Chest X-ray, PA view. Patient: 60 years old, sex F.
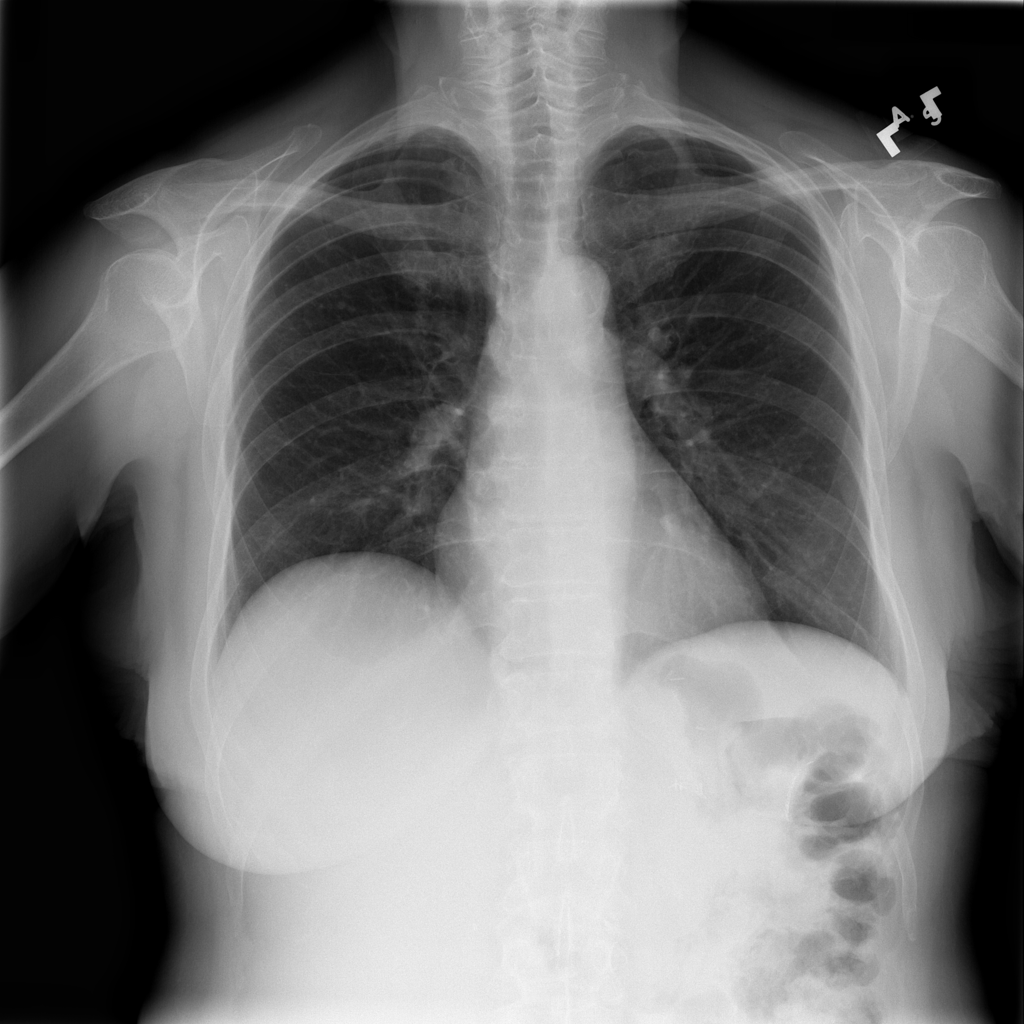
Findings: No Finding